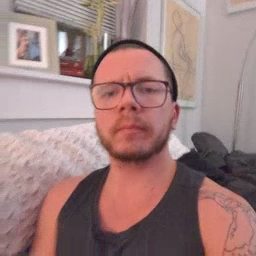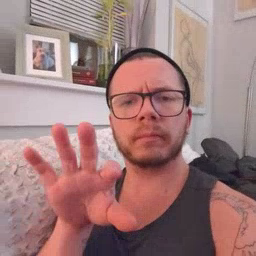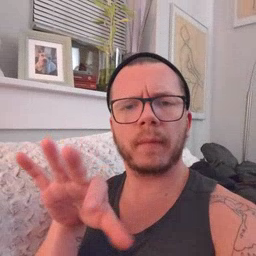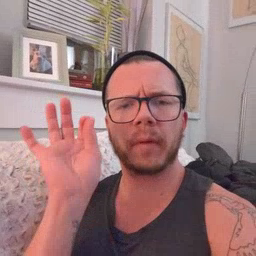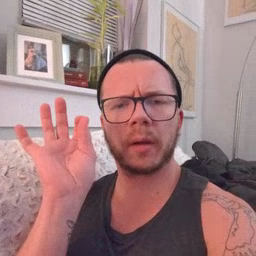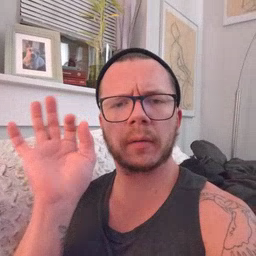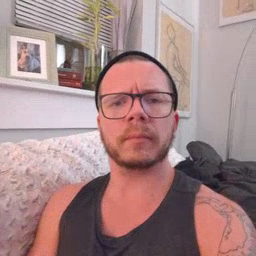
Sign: find